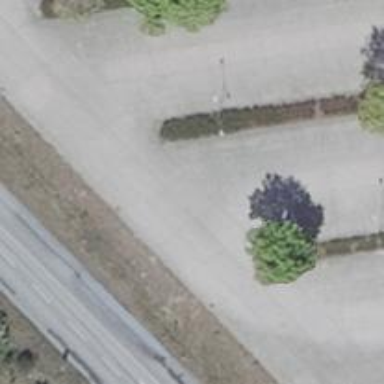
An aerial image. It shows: Parking aisle designated as service road.